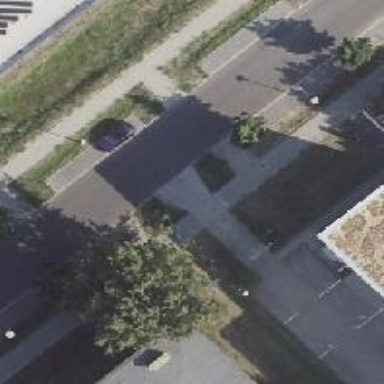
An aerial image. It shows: Parking aisle designated as service road.